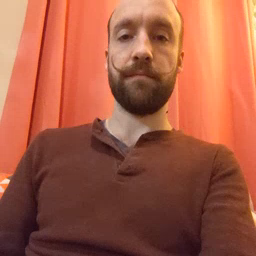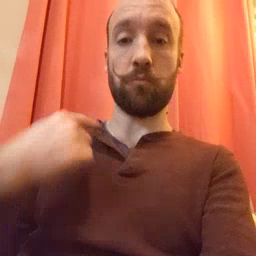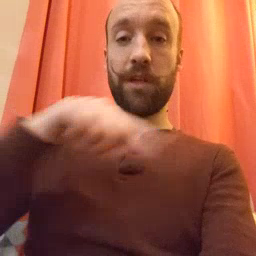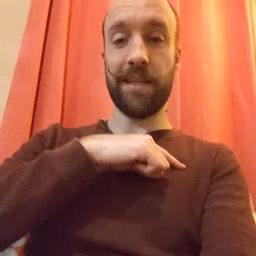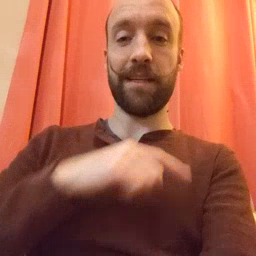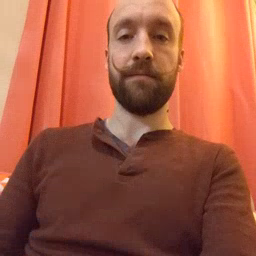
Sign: weus